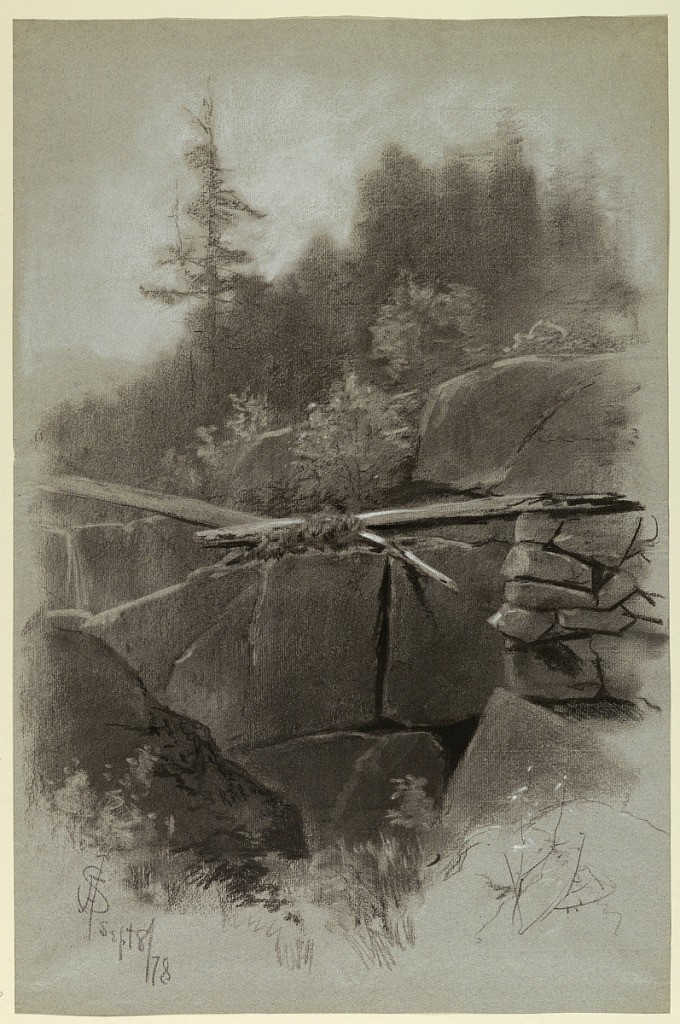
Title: Rock Cliff
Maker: Francis Hopkinson Smith, American, 1838–1915
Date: September 8, 1878
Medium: Charcoal, black and white chalk on gray laid paper
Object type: Drawing
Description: Vertical rectangle with large, flat-faced boulders with beams laying across the top at the center surrounded by large boulders and trees beyond; grass in foreground.